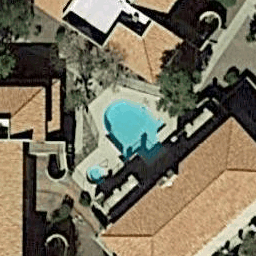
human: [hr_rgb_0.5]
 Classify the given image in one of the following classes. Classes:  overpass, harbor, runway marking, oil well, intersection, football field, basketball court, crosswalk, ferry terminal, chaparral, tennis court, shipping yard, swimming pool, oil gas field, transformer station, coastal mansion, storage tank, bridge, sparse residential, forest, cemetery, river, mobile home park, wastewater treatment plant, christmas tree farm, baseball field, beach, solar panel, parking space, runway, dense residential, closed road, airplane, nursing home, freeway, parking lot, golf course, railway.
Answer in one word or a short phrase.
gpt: swimming pool